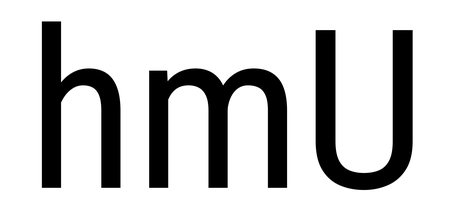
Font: Roboto_Condensed_Regular